Question: I want make an action bar but back indicator and text has to be different colors. How can I achieve this?
<URL>
When I use this:
'''
getSupportActionBar().setHomeAsUpIndicator(ContextCompat.getDrawable(getApplicationContext(), R.drawable.back));
'''
it becomes something weird:
enter image description here
[
The picture I'm using is this:
<URL>
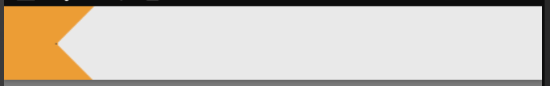
Answer: You can use image for back button as :
'''
supportActionBar?.setDisplayHomeAsUpEnabled(true)
supportActionBar?.setHomeAsUpIndicator(getDrawable(R.drawable.back))
'''
and for title text color you have make changes in your theme
'''
<style name="AppTheme" parent="Theme.AppCompat.Light">
<item name="colorPrimary">@color/primary</item>
<item name="colorPrimaryDark">@color/primaryDark</item>
<item name="colorAccent">@color/highlightRed</item>
<item name="actionBarTheme">@style/ToolbarStyle</item>
</style>
<style name="ToolbarStyle" parent="Widget.AppCompat.ActionBar">
<item name="android:textColorPrimary">@color/white</item>
</style>
'''